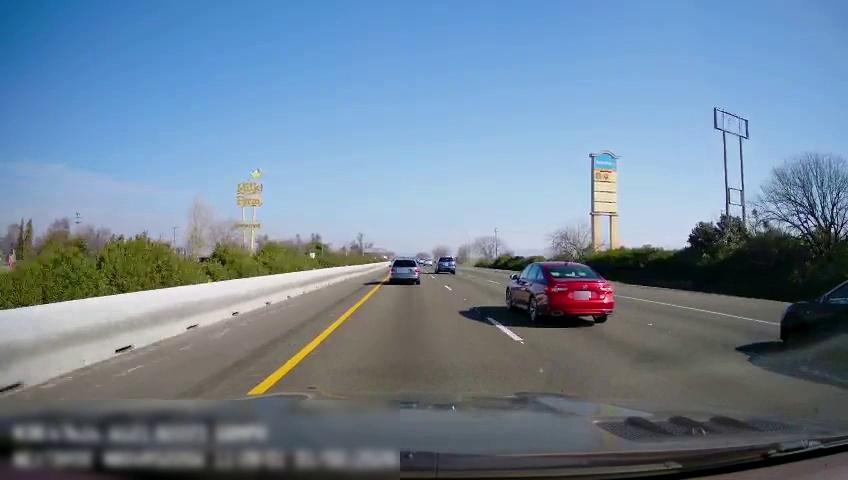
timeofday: Day
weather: Sunny
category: Drivable Space
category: Vehicles | Car
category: Vehicles | SUV
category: Vehicles | Car
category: Vehicles | SUV
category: Vehicles | Car
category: Lanes | Current Lane
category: Lanes | Current Lane
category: Lanes | Alternate Lane
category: Lanes | Alternate Lane